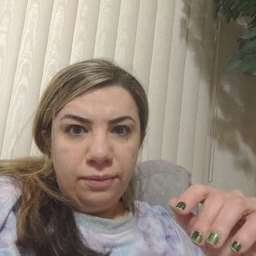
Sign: fine